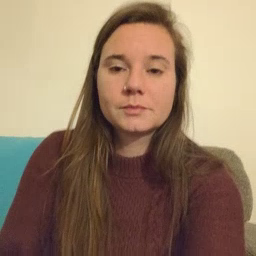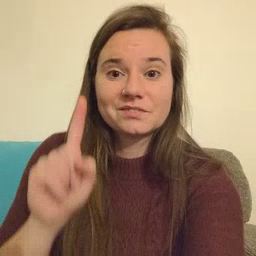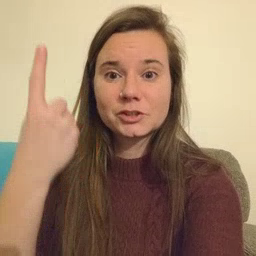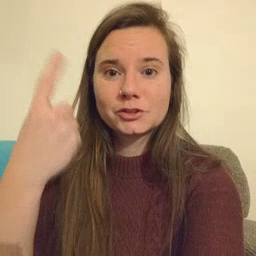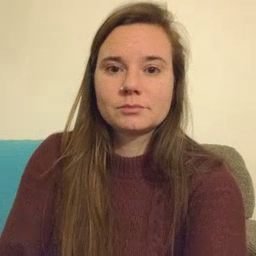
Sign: first